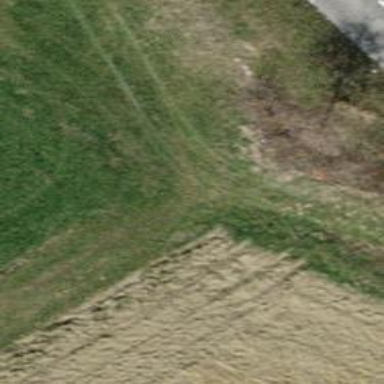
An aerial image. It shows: Track with grass surface categorized as grade4 tracktype.